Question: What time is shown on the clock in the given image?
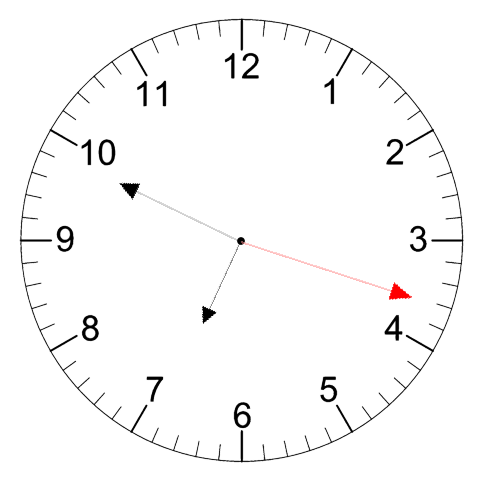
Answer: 06:49:18